Lunar surface albedo tile
Center latitude: 34.371
Center longitude: -43.154
Resolution (meters per pixel, mean): 105.41
Tile area (km^2): 10307.14
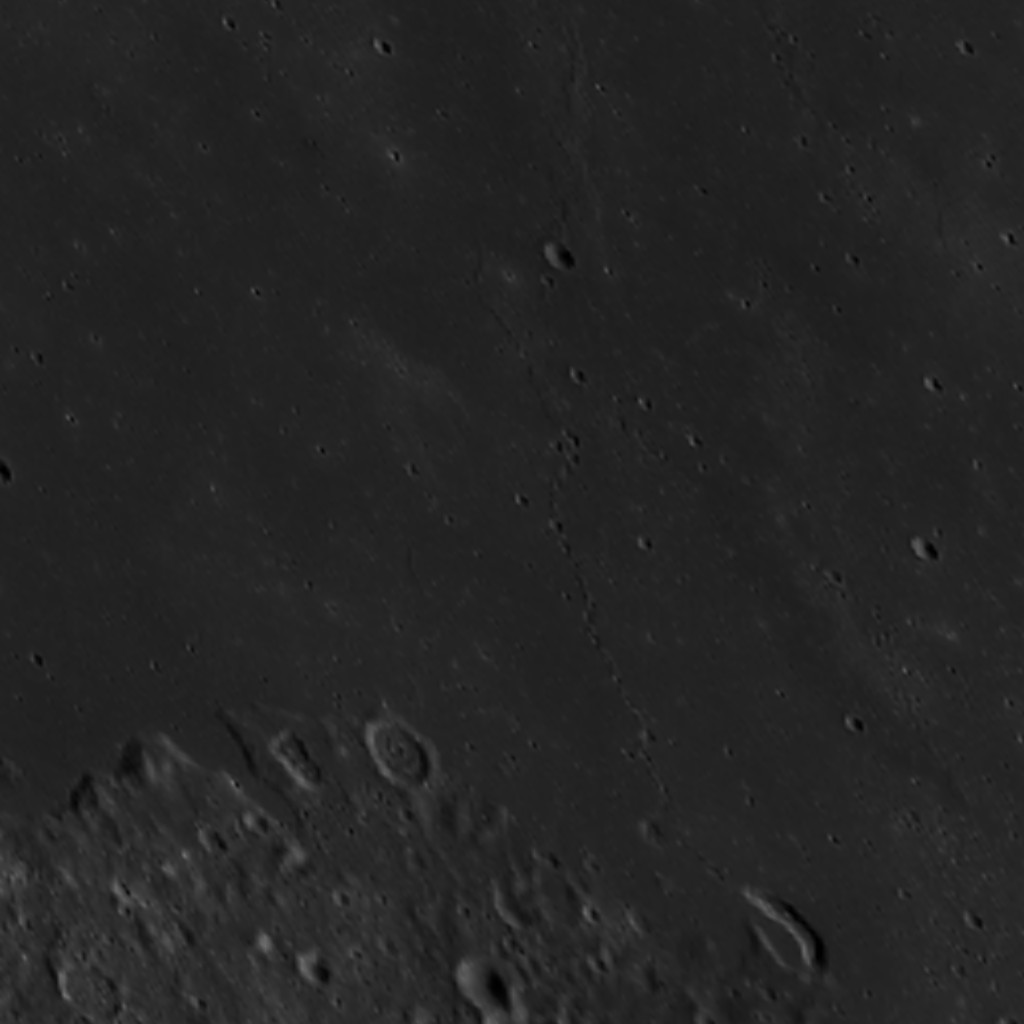